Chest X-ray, AP view. Patient: 31 years old, sex F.
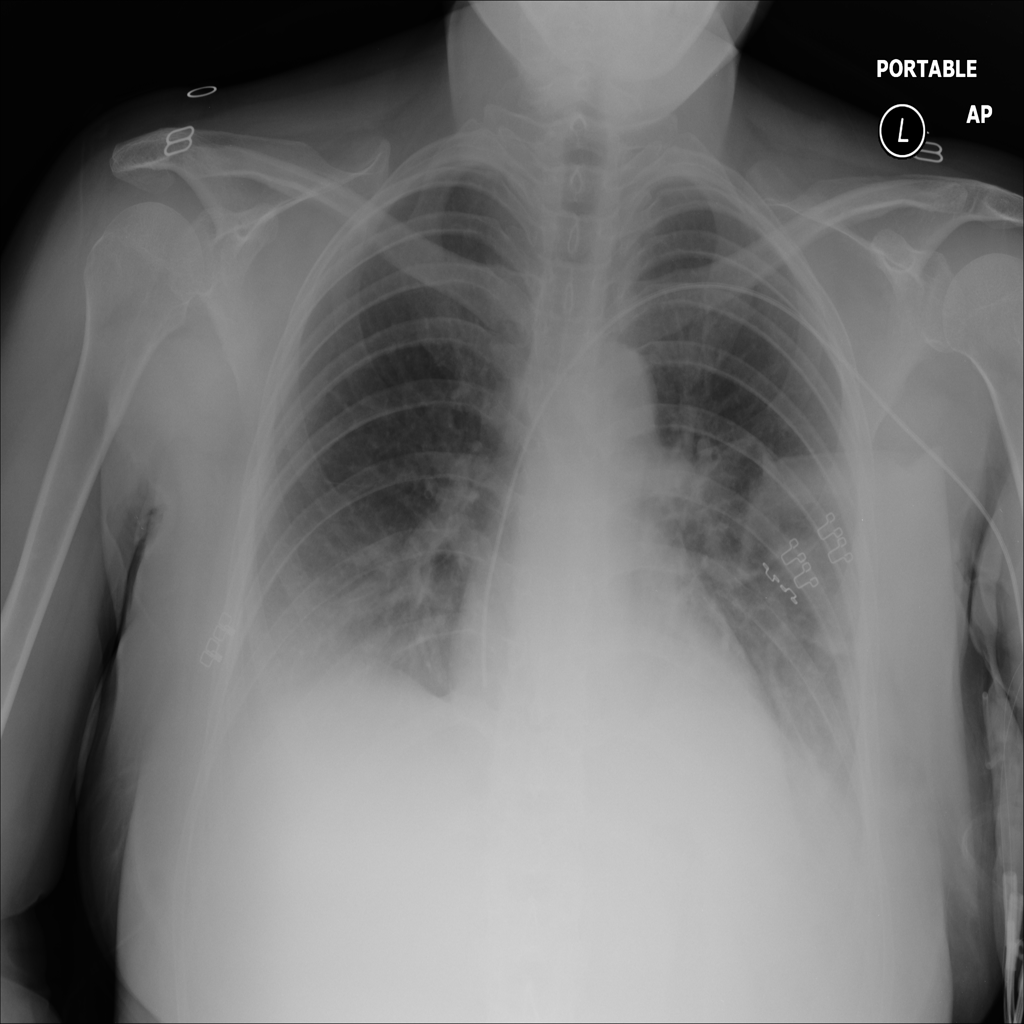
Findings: Effusion